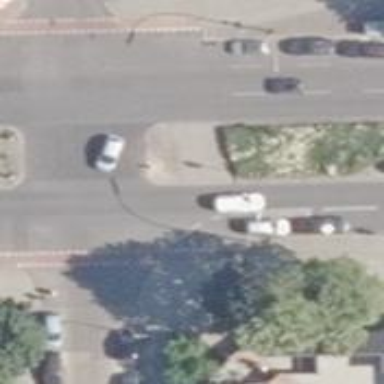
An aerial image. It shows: Unmarked footway crossing with pedestrian island.